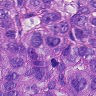
Metastatic tissue present: yes